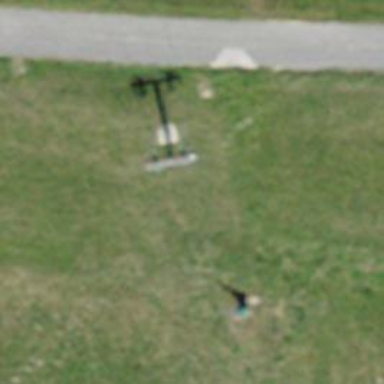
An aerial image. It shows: Pylon used for aerialway.